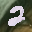
Label: 2